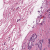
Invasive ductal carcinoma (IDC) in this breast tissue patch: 1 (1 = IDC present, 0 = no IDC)